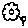
Label: flower